Question: I'm using ARC but it seems that my custom UITableCellView is not release.
TBMListingLineView is a subclass of TBMGlobalCustomCell which is a subclass of UITableCellView.
In TBMListingLineView there are 10 UILabels (nonatomic, retain)
I've implemented in both classes the method dealloc which is never called (breakpoint doesn't stop the execution)
When I'm scrolling the TableView, the number of UILabel is increasing in Instruments/Allocations and that causes the application crashed after several memory warning.

'''
- (UITableViewCell *)tableView:(UITableView *)tableView cellForRowAtIndexPath:(NSIndexPath *)indexPath
static NSString *CellIdentifier = @"Cell";
TBMGlobalCustomCell* cell;
cell = [tableView dequeueReusableCellWithIdentifier:CellIdentifier];
switch(sortIndex) {
case 0 :
cell = [tableView dequeueReusableCellWithIdentifier:CellIdentifier];
if (cell == nil || ![cell isKindOfClass:[TBMListingLineView class]]) {
cell = [[TBMListingLineView alloc] initWithStyle:UITableViewCellStyleDefault reuseIdentifier:CellIdentifier];
}
break;
'''
....
'''
return cell;
'''
}
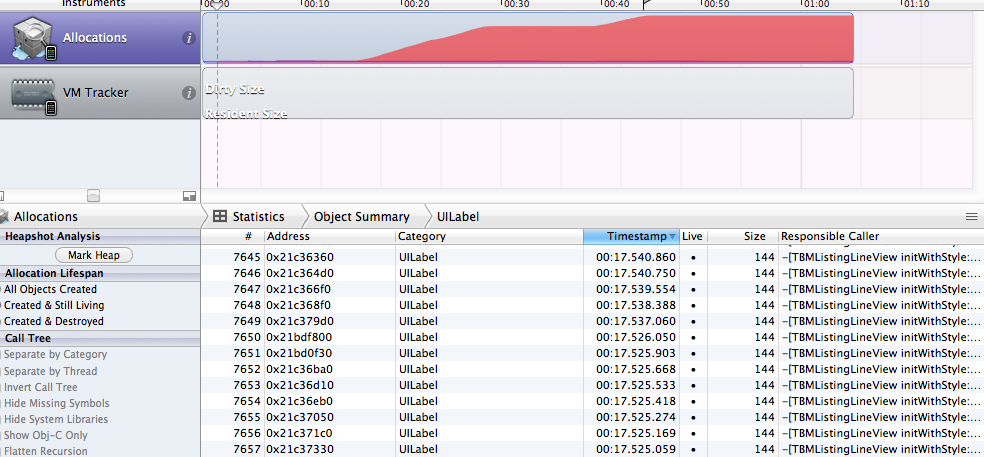
Answer: The first problem is that you call 'dequeueReusableCellWithIdentifier' twice for each cell.
And then you "throw away" the second dequeued cell also if it does not have the right class.
A better solution is to use different cell identifiers for each cell (sub)class used in
the table view, so that 'dequeueReusableCellWithIdentifier' returns instances of the correct
class.